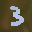
Label: 3